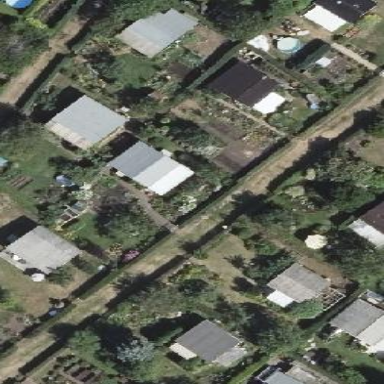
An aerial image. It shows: Plot within allotments.